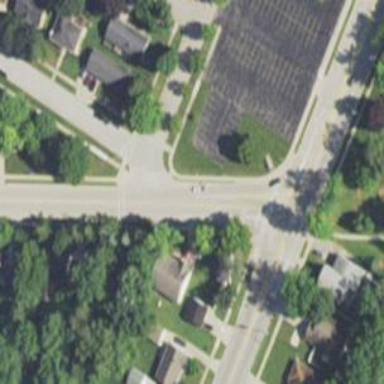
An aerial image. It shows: Marked crossing on the road.